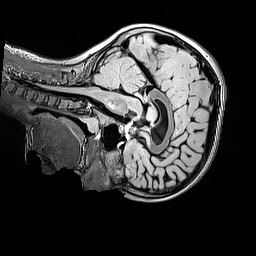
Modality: FLAIR
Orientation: sagittal
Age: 9
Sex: female
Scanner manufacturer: siemens
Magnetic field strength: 3 T
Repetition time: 5 s
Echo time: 0.388 s